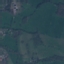
Land use / land cover class: Pasture